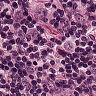
Metastatic tissue present: yes